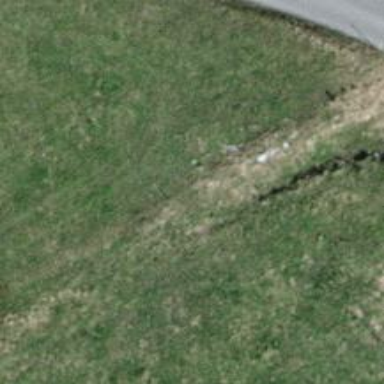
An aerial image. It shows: Minor power line.